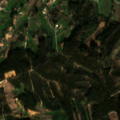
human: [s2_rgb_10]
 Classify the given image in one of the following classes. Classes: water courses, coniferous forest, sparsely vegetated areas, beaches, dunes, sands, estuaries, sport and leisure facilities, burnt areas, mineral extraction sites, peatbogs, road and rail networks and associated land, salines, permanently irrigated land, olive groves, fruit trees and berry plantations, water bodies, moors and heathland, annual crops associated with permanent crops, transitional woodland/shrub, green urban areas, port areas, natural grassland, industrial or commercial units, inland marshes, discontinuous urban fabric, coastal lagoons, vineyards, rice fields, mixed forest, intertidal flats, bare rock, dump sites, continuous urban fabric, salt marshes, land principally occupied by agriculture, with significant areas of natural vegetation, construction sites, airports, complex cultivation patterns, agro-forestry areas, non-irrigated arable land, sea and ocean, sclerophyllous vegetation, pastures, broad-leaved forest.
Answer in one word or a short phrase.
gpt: annual crops associated with permanent crops, land principally occupied by agriculture, with significant areas of natural vegetation, broad-leaved forest, transitional woodland/shrub